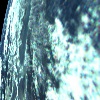
Label: cloud